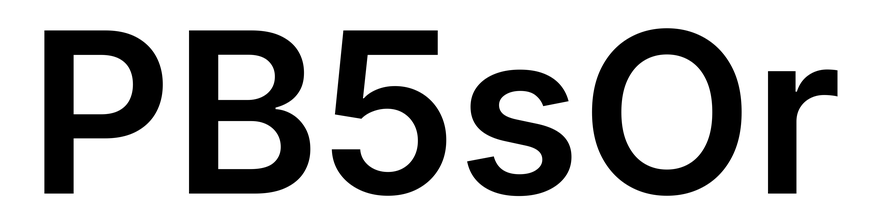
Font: Inter_SemiBold